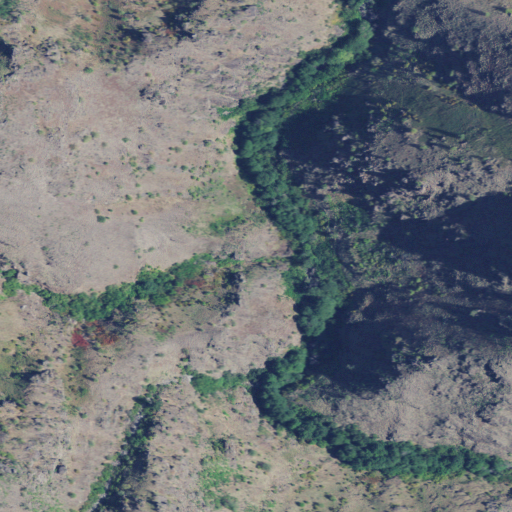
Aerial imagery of valley in Oregon named Coyote Gulch containing shrub, evergreen forest, and grassland